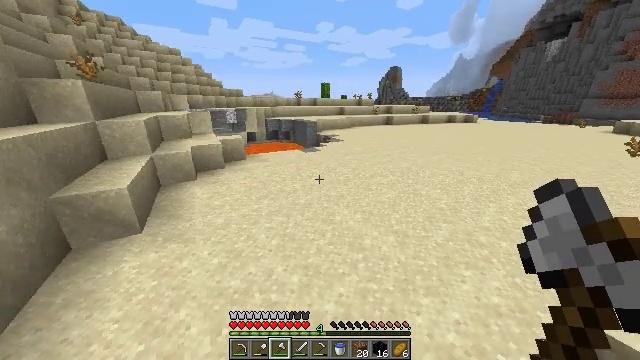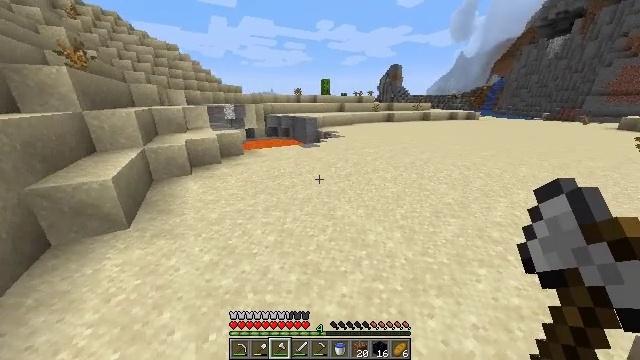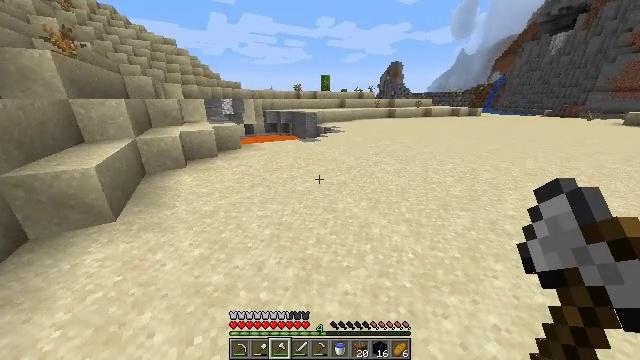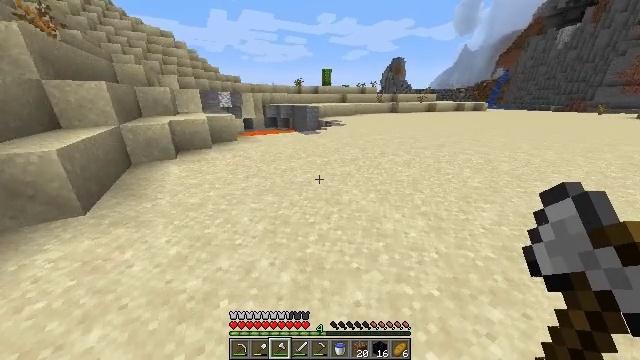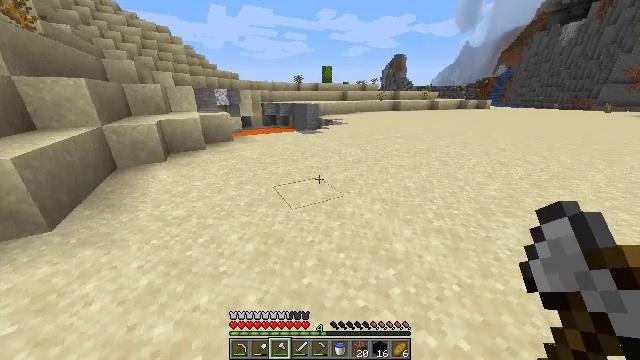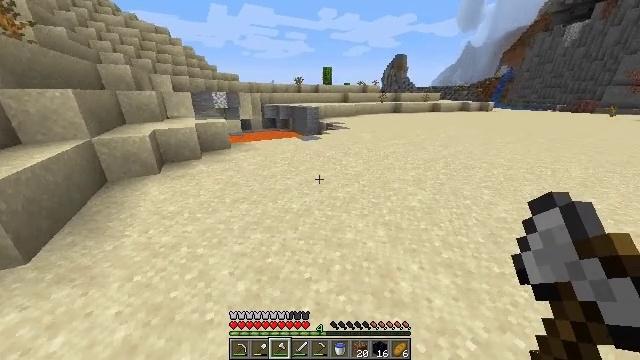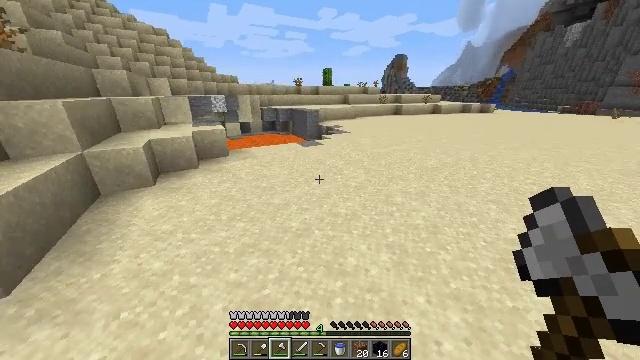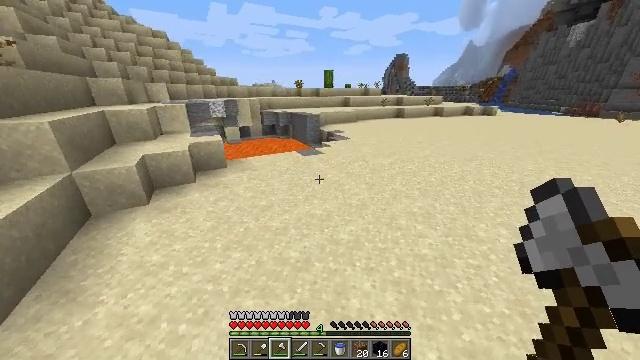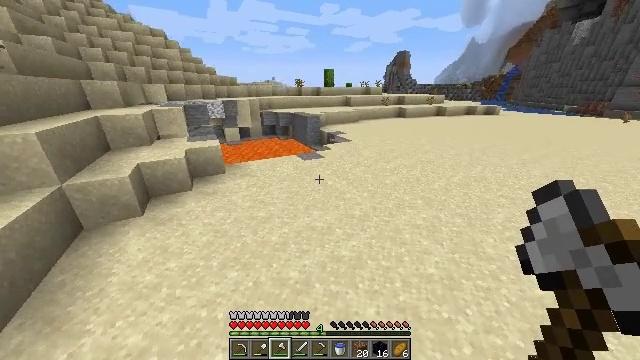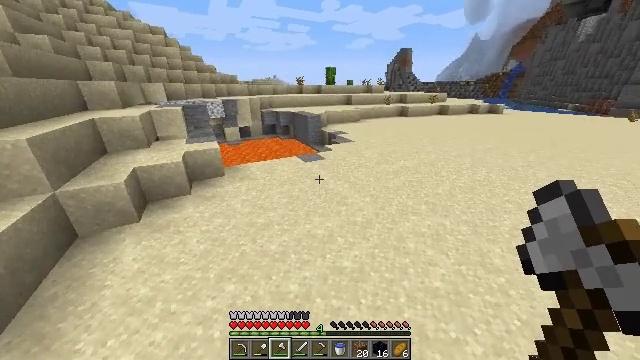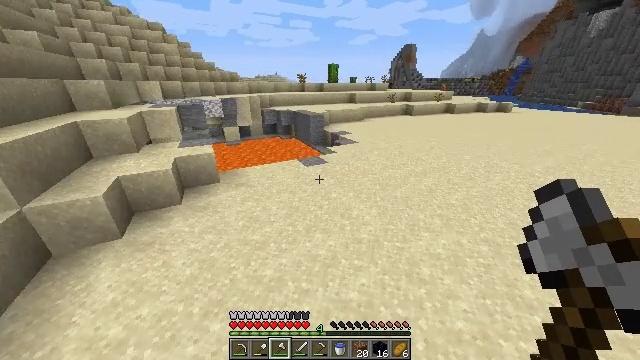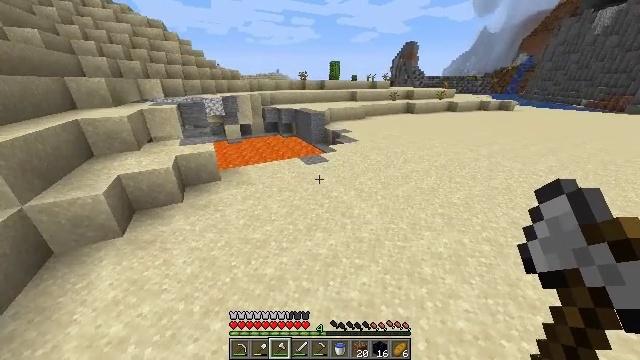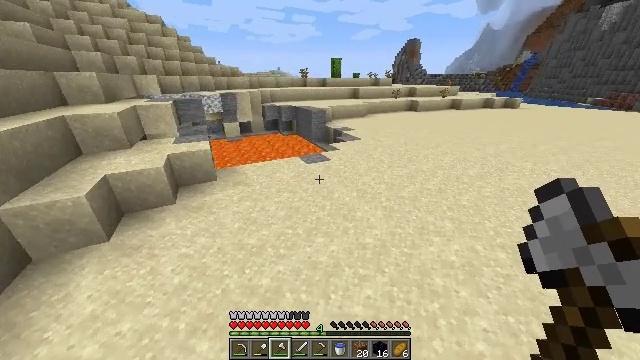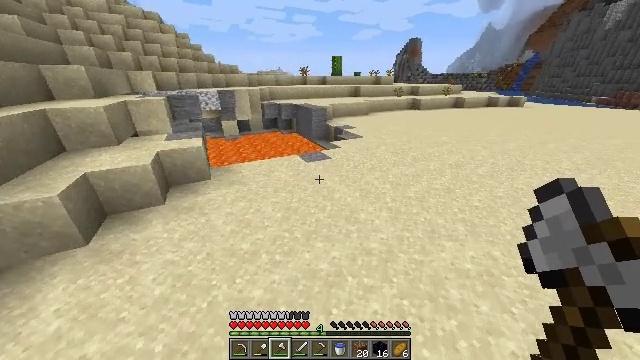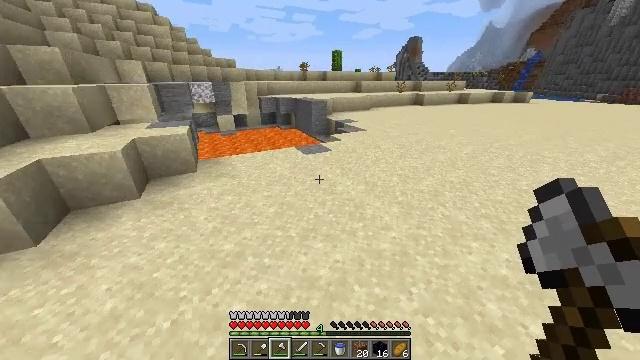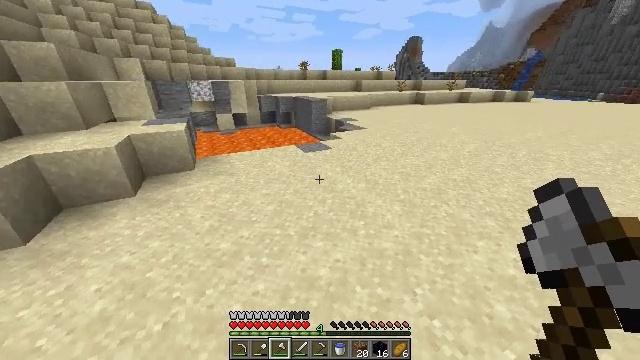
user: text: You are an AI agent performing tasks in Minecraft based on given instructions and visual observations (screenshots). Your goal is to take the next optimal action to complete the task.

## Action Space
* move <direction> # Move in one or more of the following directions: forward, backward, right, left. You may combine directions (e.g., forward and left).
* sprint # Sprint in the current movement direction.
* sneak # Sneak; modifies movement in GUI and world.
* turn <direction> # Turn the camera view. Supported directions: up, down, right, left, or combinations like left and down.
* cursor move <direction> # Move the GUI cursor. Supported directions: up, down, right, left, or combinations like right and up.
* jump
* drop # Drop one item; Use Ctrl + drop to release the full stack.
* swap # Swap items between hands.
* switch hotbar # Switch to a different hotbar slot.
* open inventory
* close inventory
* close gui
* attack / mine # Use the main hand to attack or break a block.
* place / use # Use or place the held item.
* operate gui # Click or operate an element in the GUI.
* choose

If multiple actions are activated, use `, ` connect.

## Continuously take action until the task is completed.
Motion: motion action
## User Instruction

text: Hunt a rabbit.
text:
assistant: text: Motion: move forward, sprint
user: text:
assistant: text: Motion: move forward, sprint
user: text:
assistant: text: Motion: move forward, sprint
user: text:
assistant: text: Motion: move forward, sprint
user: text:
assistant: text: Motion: move forward, sprint, jump
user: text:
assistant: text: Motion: move forward, sprint, jump
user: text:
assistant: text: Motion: move forward, sprint, jump
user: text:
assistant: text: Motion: move forward, sprint, jump
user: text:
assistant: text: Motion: move forward, sprint, jump
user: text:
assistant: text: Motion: move forward, sprint
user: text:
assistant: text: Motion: move forward, sprint
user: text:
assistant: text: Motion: move forward, sprint
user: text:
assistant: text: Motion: move forward, sprint
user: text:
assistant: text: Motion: move forward, sprint
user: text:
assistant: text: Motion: move forward, sprint
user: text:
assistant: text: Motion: move forward, sprint
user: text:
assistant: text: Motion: move forward, sprint
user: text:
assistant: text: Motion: move forward, sprint
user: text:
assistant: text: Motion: move forward, sprint
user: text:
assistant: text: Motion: move forward, sprint
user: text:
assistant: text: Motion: move forward, sprint
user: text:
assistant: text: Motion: move forward, turn left
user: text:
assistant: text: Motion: move forward, turn left
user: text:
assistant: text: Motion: move forward
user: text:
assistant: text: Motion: move forward
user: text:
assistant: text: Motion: move forward
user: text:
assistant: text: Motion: move forward
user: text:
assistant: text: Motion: move forward and move right
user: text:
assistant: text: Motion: move forward and move right
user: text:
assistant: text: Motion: move forward and move right